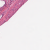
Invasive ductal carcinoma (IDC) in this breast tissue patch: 0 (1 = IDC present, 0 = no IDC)